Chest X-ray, AP view. Patient: 39 years old, sex M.
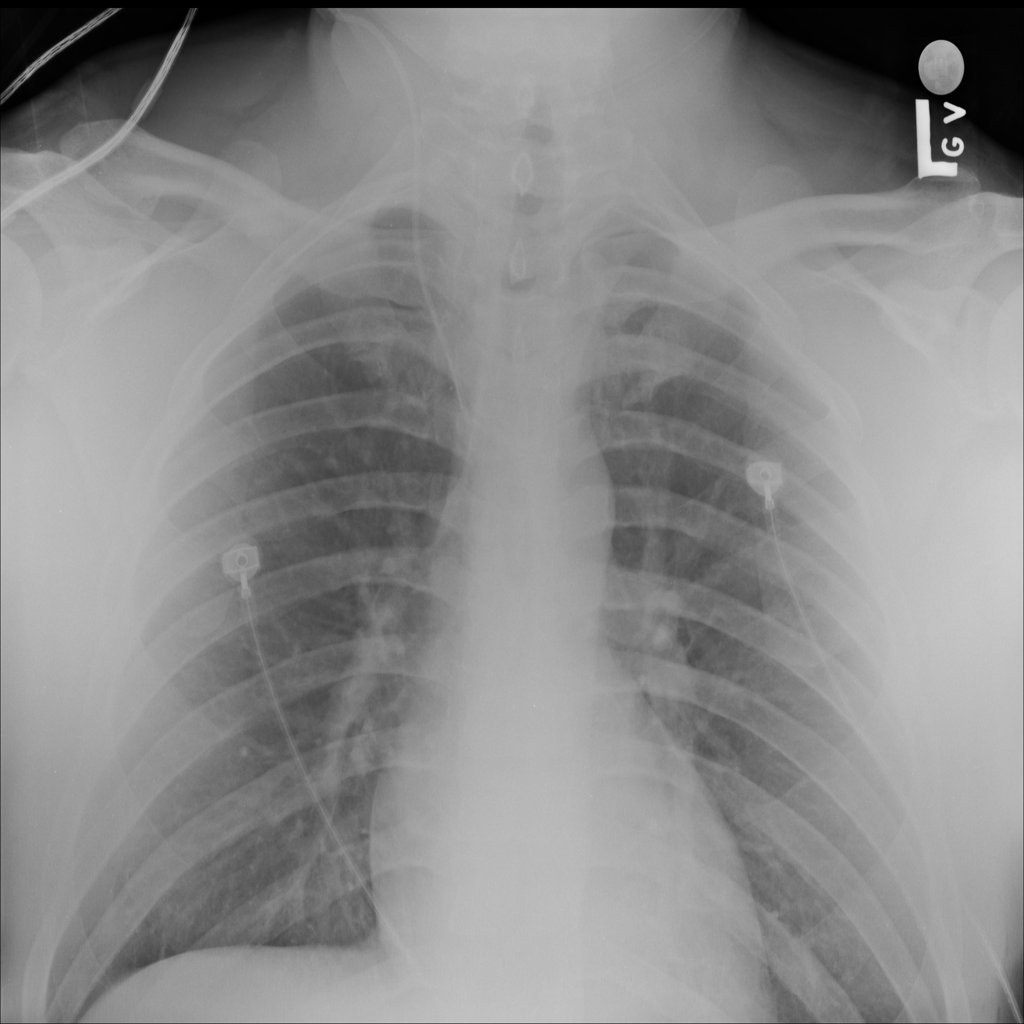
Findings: No Finding